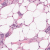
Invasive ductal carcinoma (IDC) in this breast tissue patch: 1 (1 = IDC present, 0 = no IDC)